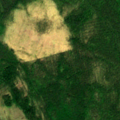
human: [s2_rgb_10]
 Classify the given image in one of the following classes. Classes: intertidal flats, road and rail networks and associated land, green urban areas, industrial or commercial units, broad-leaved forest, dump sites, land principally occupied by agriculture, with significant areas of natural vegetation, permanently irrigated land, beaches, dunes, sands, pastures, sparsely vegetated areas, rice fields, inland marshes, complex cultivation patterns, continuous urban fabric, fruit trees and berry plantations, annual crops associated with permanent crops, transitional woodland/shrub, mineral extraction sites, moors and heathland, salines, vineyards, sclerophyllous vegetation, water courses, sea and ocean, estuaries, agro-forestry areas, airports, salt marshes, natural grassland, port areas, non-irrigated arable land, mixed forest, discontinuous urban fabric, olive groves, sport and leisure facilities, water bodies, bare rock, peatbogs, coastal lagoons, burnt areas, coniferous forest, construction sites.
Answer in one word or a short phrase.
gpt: coniferous forest, mixed forest, peatbogs